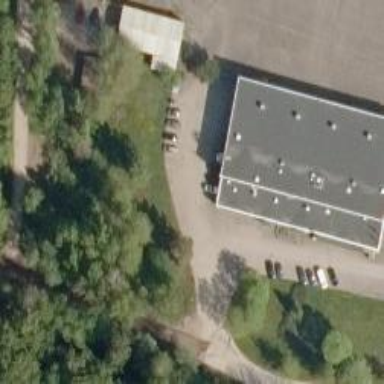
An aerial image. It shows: Hangar building.